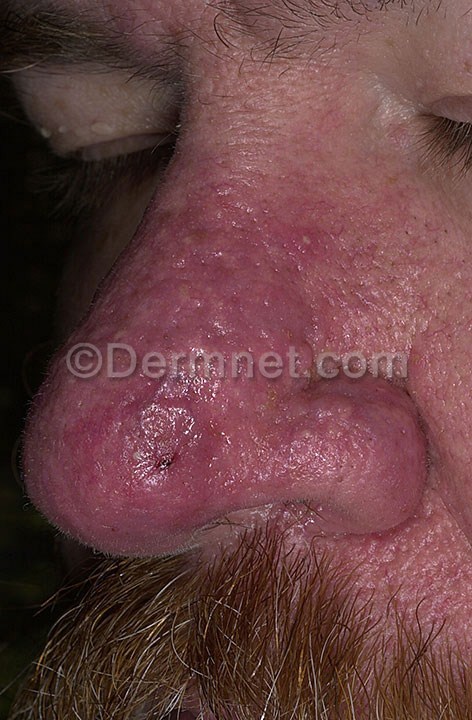
Disease: Acne and Rosacea Photos